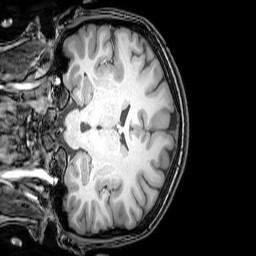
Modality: T1w
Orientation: coronal
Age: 21
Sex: female
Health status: healthy
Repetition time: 0.081 s
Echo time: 0.037 s